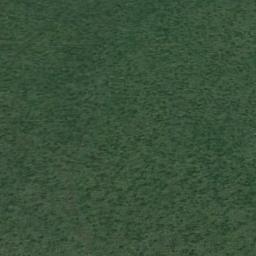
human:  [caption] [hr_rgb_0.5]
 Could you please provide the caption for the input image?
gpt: The meadow is dense but uneven .

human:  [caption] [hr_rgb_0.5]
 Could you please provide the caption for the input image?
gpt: This meadow has evenly distributed dense grasses .

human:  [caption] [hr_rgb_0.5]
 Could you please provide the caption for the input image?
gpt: A large lush green meadow covered with green grass .

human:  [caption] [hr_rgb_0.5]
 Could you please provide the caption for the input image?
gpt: There are two intersecting paths in the grass .

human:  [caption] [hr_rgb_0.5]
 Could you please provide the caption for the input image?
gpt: A dense meadow with many green grass .